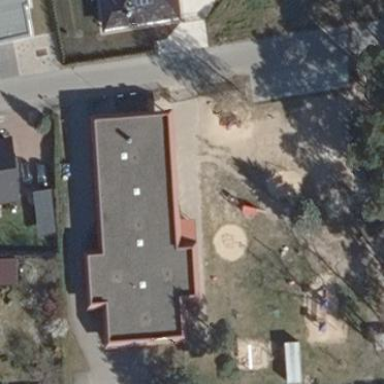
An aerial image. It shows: Kindergarten building.